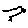
Label: bird